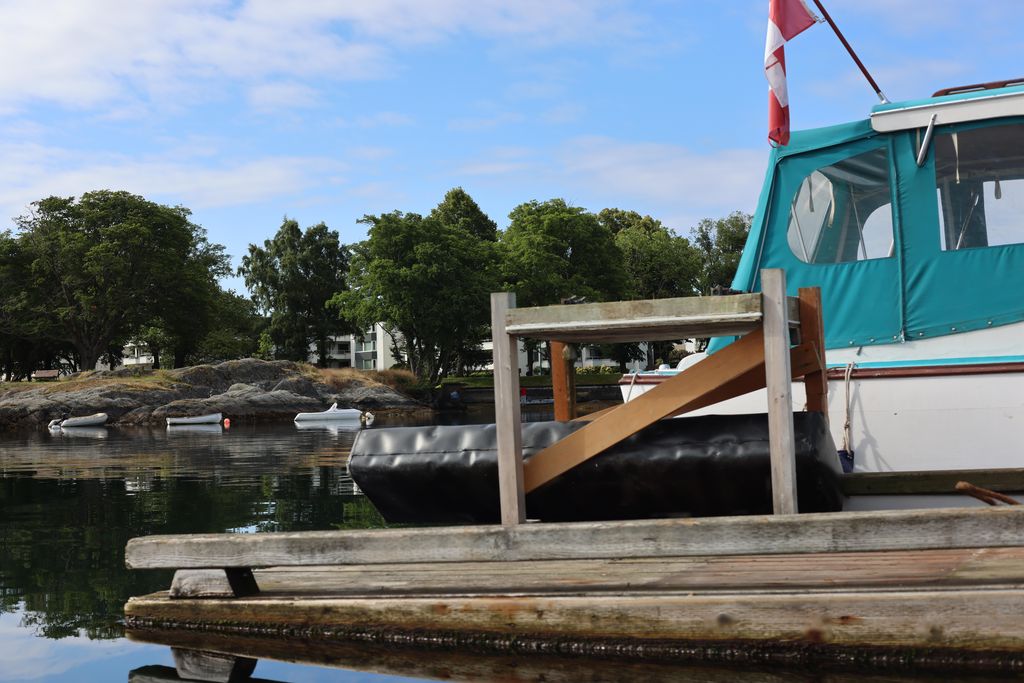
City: victoria